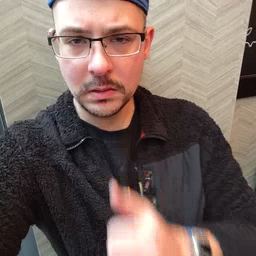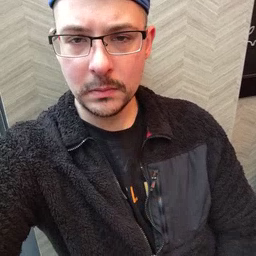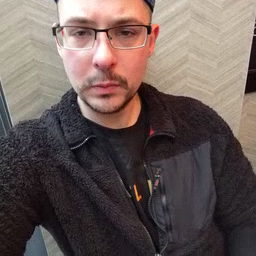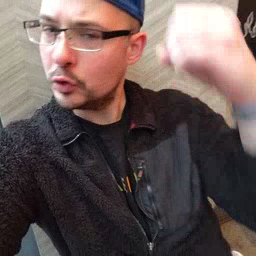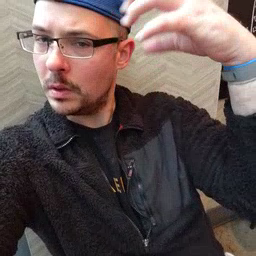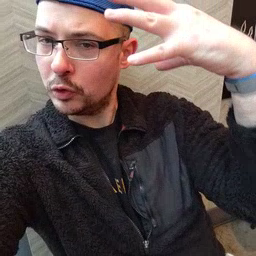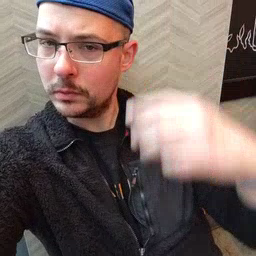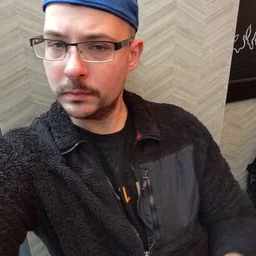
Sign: shower